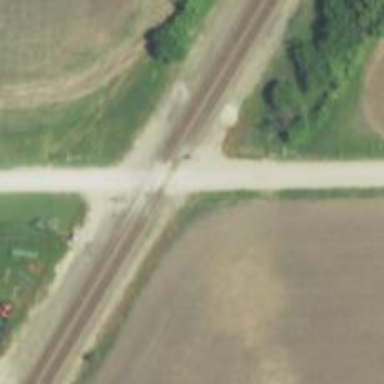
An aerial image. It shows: Railway level crossing.